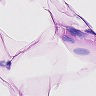
Metastatic tissue present: no